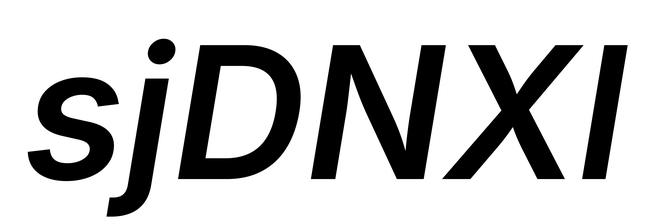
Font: Inter-Italic_SemiBold_Italic